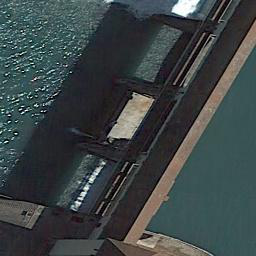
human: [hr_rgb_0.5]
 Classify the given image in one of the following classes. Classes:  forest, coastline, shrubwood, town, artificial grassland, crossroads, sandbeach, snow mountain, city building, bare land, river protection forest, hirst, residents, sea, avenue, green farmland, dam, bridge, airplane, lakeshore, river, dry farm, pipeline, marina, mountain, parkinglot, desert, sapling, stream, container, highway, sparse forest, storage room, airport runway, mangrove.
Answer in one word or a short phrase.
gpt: dam